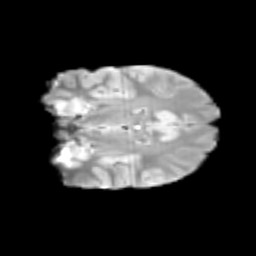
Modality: T2w
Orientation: coronal
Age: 10
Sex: female
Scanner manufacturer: siemens
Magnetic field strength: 3 T
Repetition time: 3.8 s
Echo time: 0.07 s